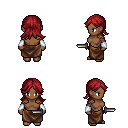
a pixel art fantasy rpg character, female body template, human, dark skin, leather shoulder armor, robe skirt, brunette loose hair, white cloth bracers, dagger, four views (front, back, left, right), 2x2 character sprite sheet, small pixel art, hard edges, no anti-aliasing